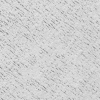
Atmospheric dust classification: not_dusty